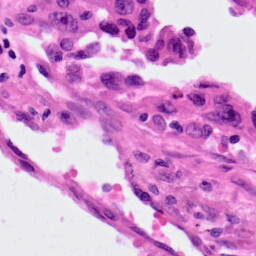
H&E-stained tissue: Lung